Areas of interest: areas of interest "Shangyu Toll Station (G92 Hangzhou Bay Loop Expressway Exit towards Ningbo)"
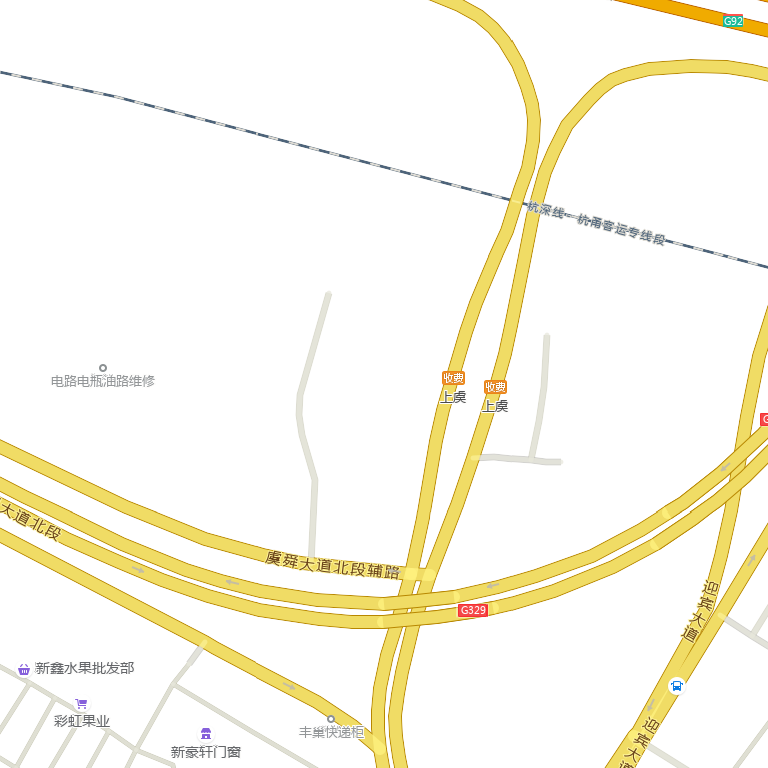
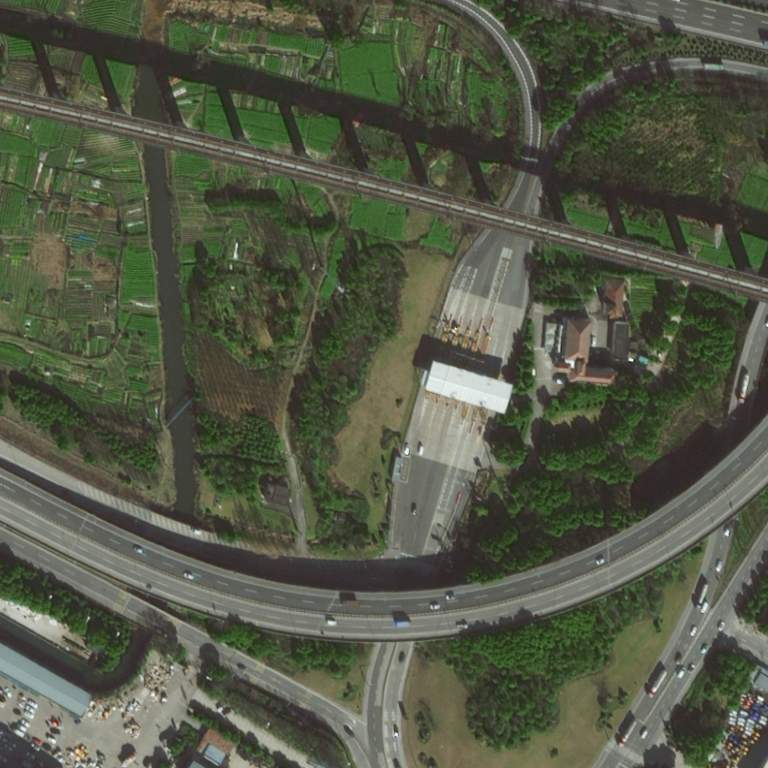